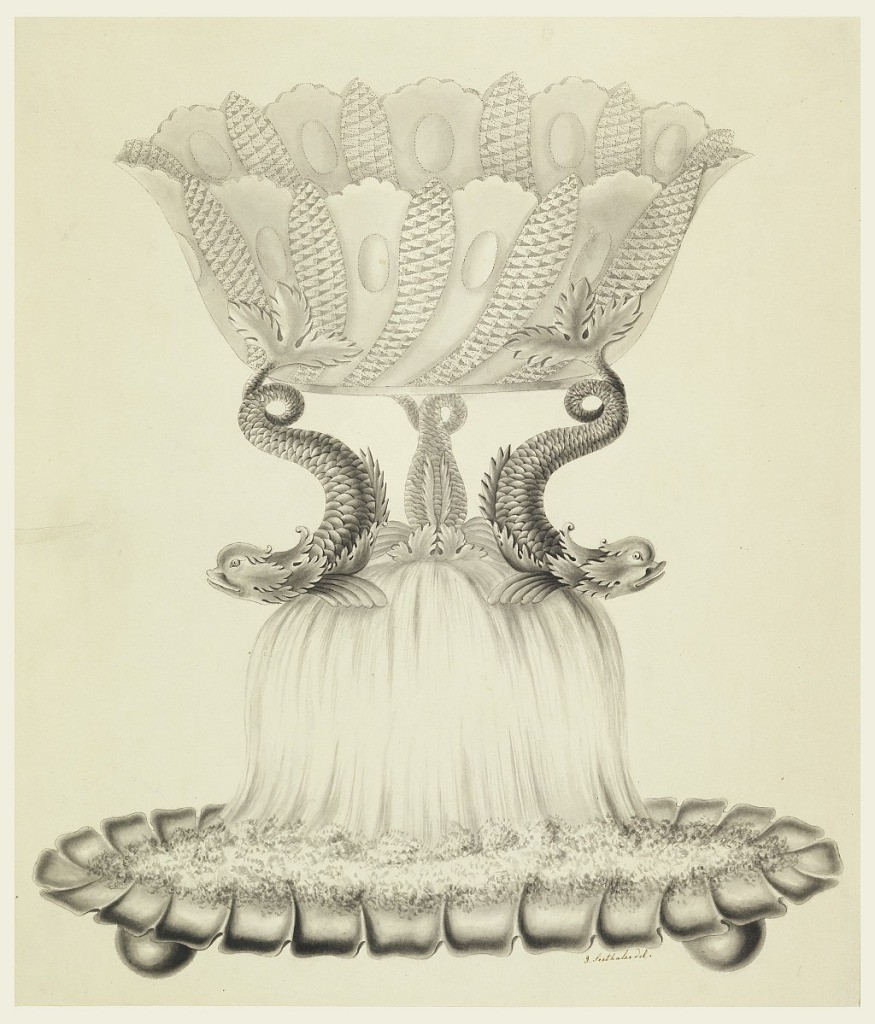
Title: Design for a Silver and Crystal Compote
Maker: Joseph Anton Seethaler II, German, 1799–1868
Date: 1827–35
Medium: Pen and black ink, brush and wash on paper
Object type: Drawing
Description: A crystal bowl with scalloped edges rests on three silver dolphins, which appear as if on the crest of a waterfall (probaly also intended to be executed in crystal). Silver base, with scalloped edges, resting on ball feet.